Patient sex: M
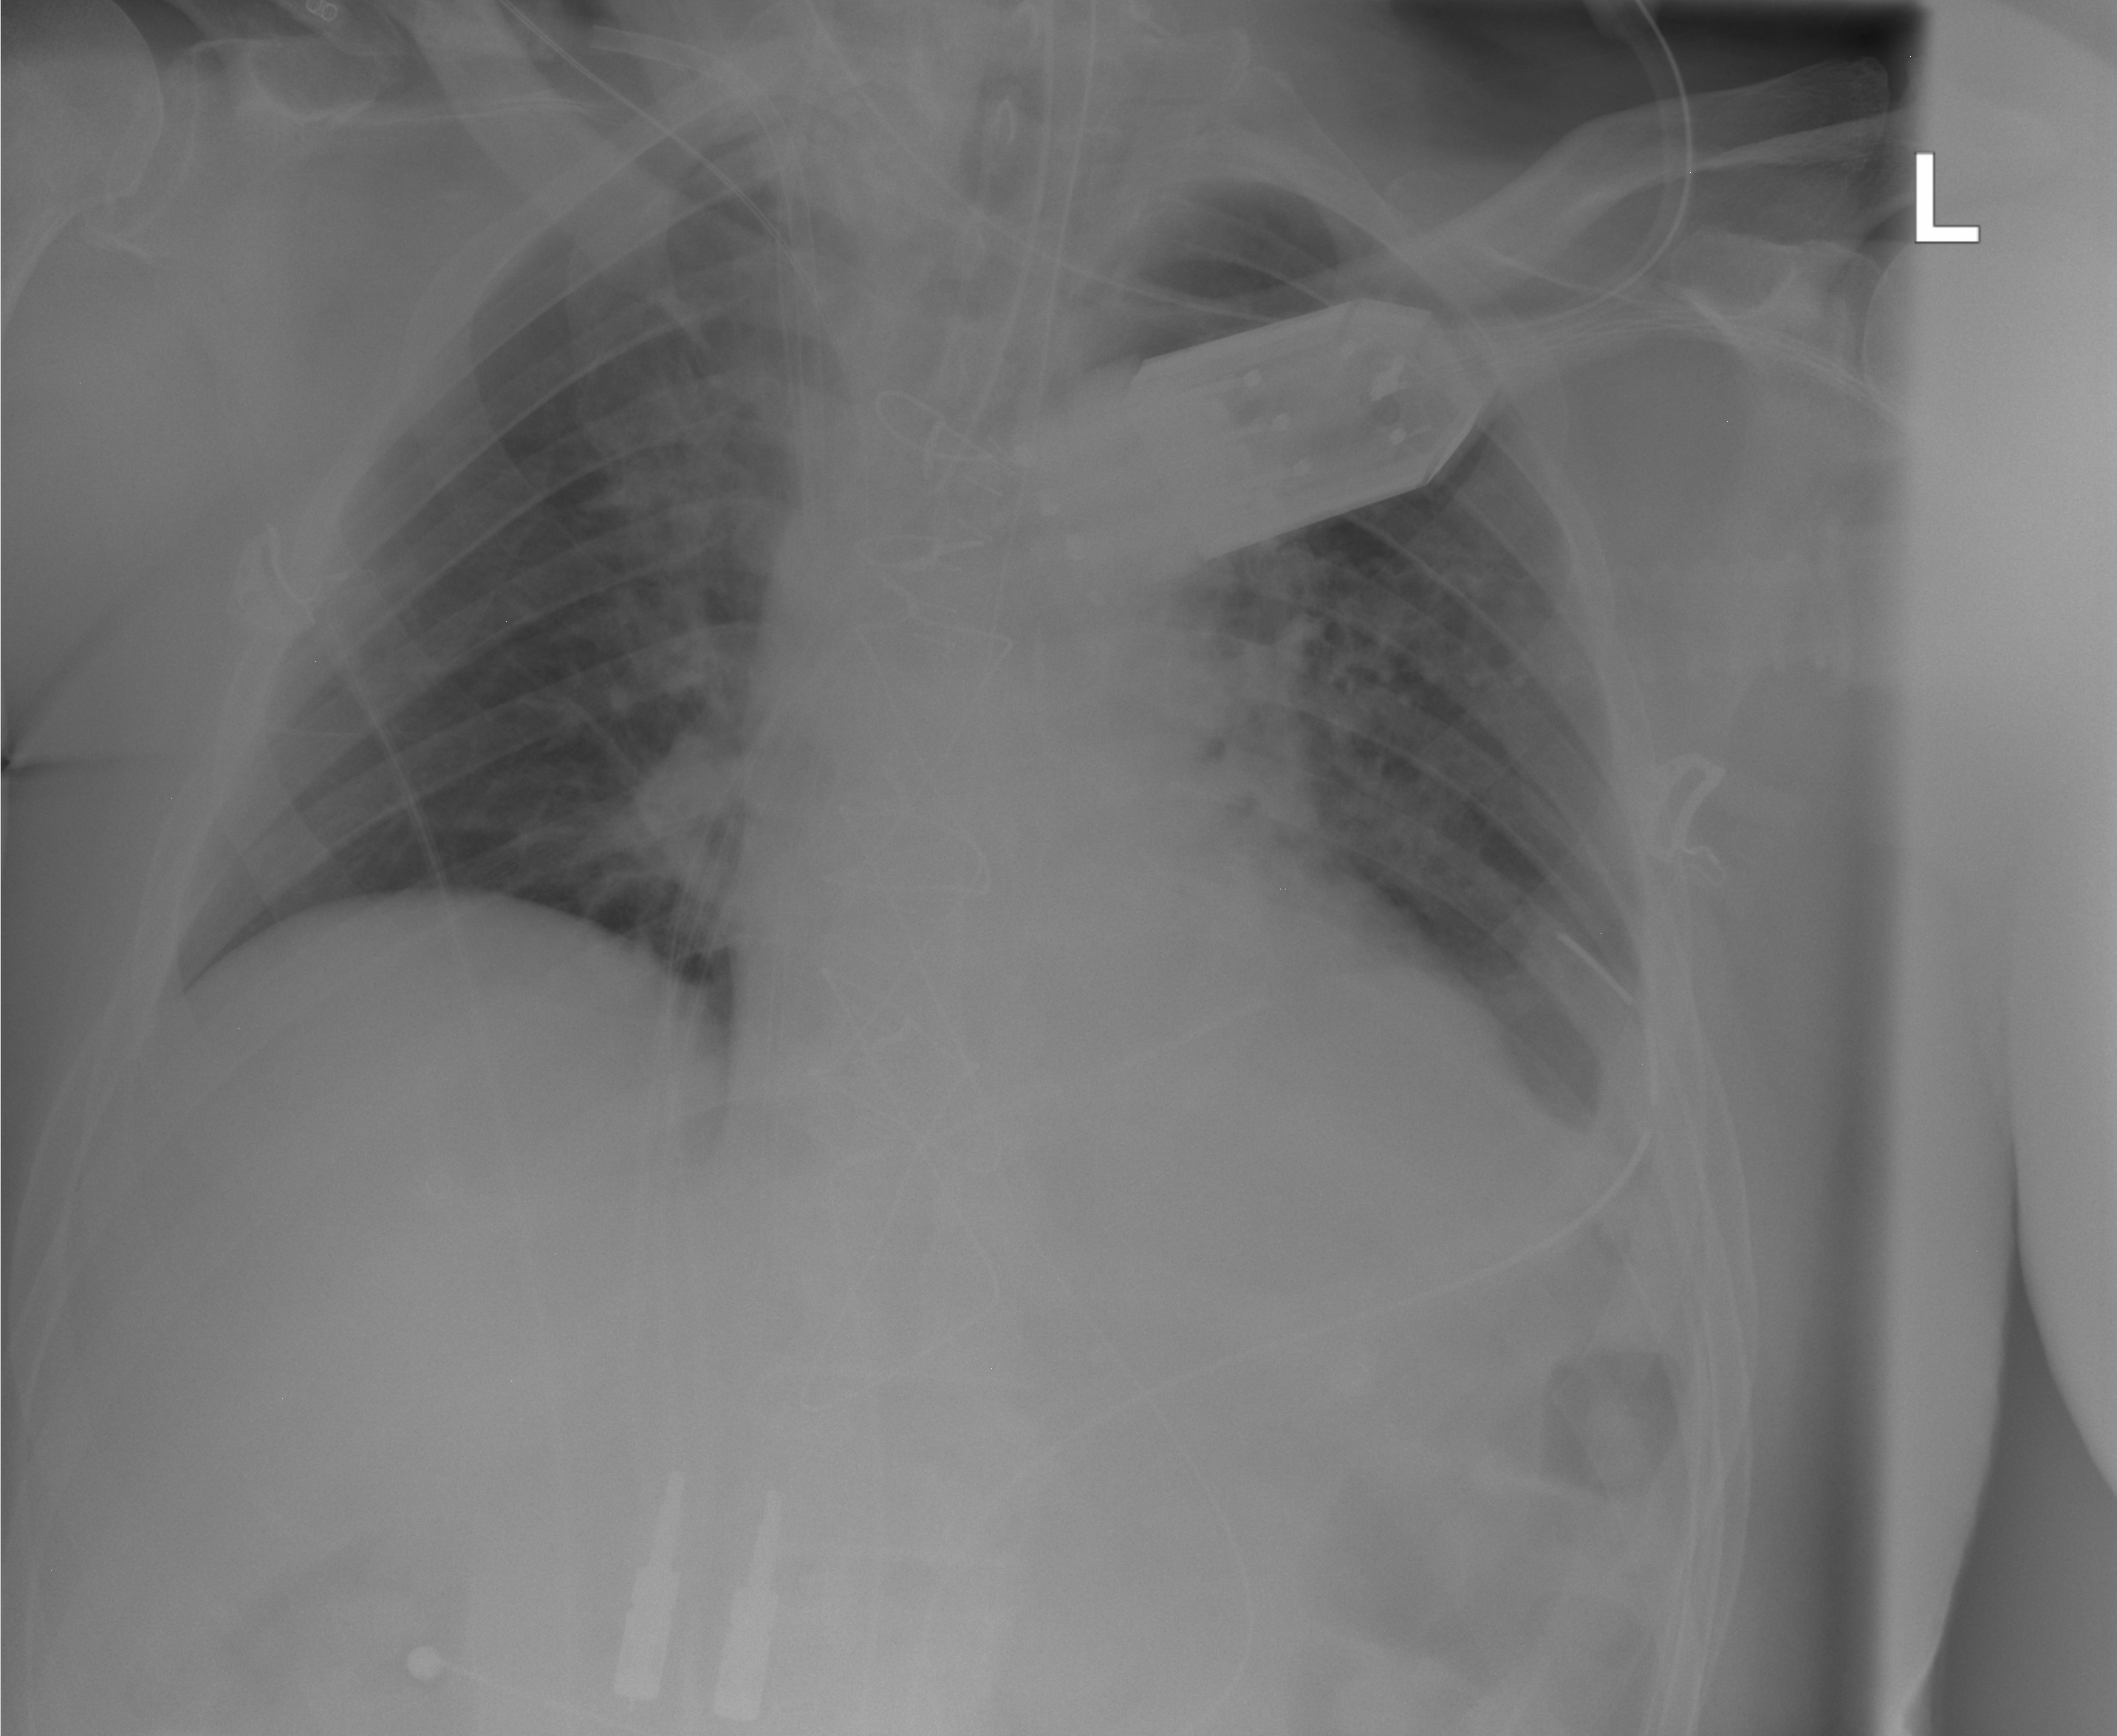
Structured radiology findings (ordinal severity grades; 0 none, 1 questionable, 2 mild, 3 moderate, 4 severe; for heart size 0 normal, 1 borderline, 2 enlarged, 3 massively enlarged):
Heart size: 2
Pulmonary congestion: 1
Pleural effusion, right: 1
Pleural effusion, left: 2
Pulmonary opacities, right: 1
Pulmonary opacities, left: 2
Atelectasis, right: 2
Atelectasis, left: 2